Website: lowes
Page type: billing-address
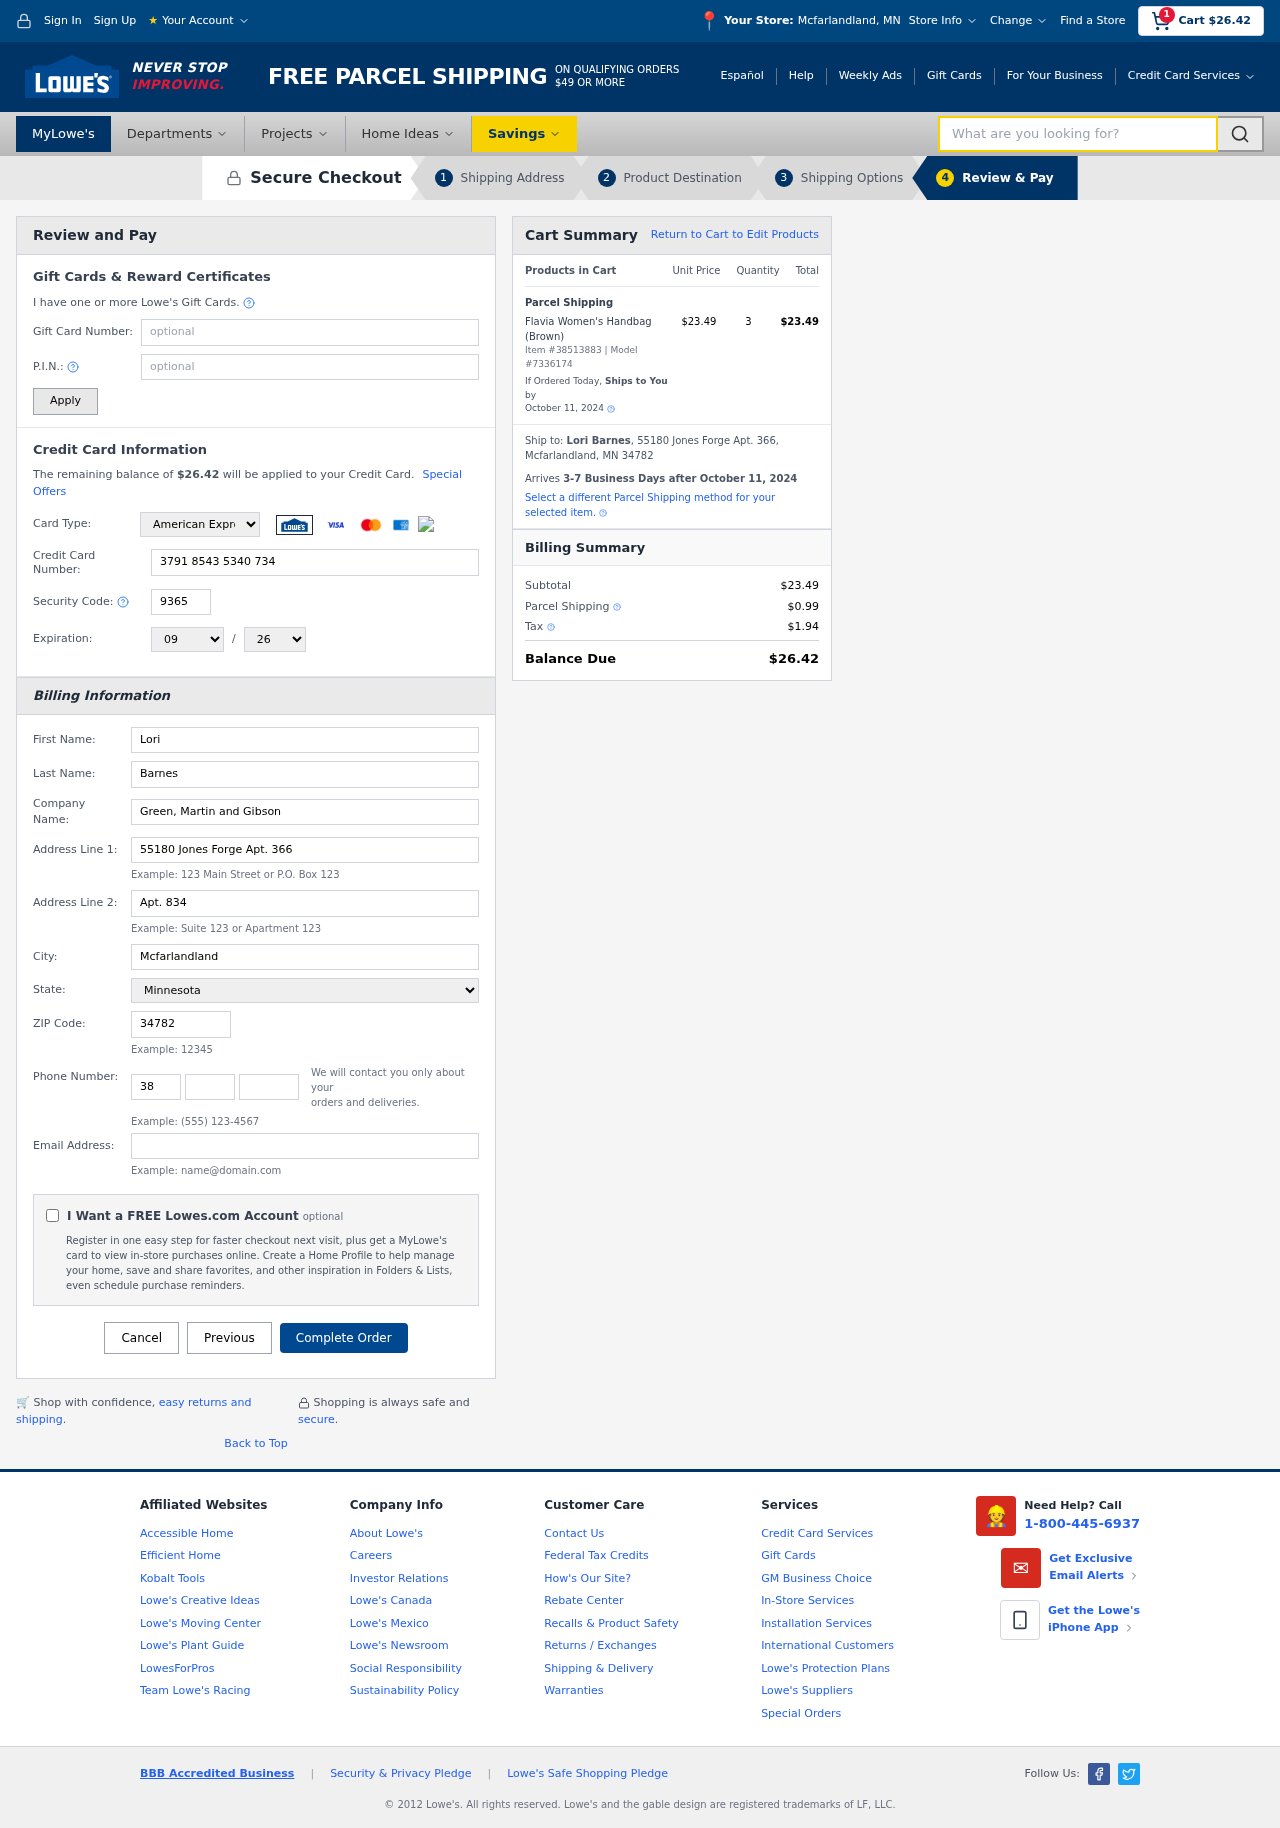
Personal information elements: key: PII_CARD_CVV
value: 9365
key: PII_CARD_EXPIRY_MONTH
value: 09
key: PII_CARD_EXPIRY_YEAR
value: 26
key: PII_CARD_NUMBER
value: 3791 8543 5340 734
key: PII_CARD_TYPE
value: American Express
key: PII_CITY
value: Mcfarlandland
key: PII_CITY_STATE
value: Mcfarlandland, MN
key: PII_COMPANY
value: Green, Martin and Gibson
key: PII_EMAIL
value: loribarnes@yahoo.com
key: PII_FIRSTNAME
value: Lori
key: PII_FULLNAME
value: Lori Barnes
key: PII_LASTNAME
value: Barnes
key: PII_PHONE_AREA
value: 380
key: PII_PHONE_PREFIX
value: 460
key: PII_PHONE_SUFFIX
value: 0813
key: PII_POSTCODE
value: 34782
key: PII_STATE
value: Minnesota
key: PII_STREET
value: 55180 Jones Forge Apt. 366
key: PII_STREET2
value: Apt. 834
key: PII_CITY_STATE_ZIP
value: Mcfarlandland, MN 34782
Product elements: key: PRODUCT1_NAME
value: Flavia Women's Handbag (Brown)
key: PRODUCT1_PRICE
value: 23.49
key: PRODUCT1_QUANTITY
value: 3
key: PRODUCT_ITEM_NUMBER
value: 38513883
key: PRODUCT_MODEL_NUMBER
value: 7336174
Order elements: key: ORDER_SUBTOTAL
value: $26.42
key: ORDER_TOTAL
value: $26.42
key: ORDER_SHIPPING_DATE
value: October 11, 2024
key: ORDER_SUBTOTAL
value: $23.49
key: ORDER_DELIVERY_DATE
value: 3-7 Business Days after October 11, 2024
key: ORDER_SHIPPING_DATE2
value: October 11, 2024
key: ORDER_SUBTOTAL2
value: $23.49
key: ORDER_SHIPPING_COST
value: $0.99
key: ORDER_TAX
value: $1.94
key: ORDER_TOTAL2
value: $26.42
Search elements: key: HEADER_SEARCH
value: What are you looking for?